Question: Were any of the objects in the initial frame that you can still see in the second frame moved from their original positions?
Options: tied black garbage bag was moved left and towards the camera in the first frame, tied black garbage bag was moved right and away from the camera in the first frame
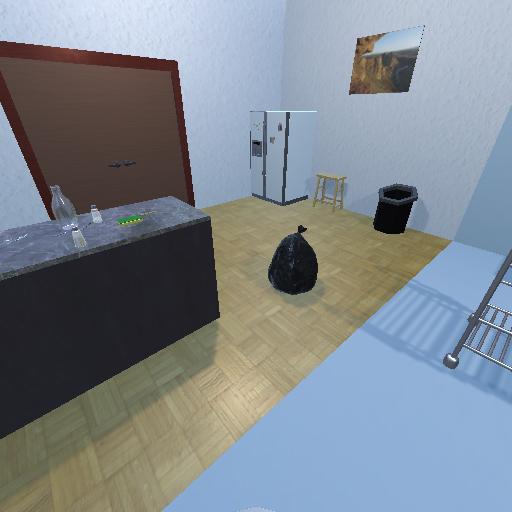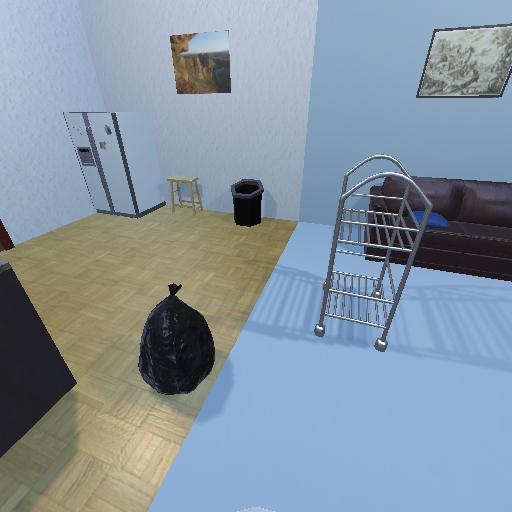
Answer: tied black garbage bag was moved left and towards the camera in the first frame